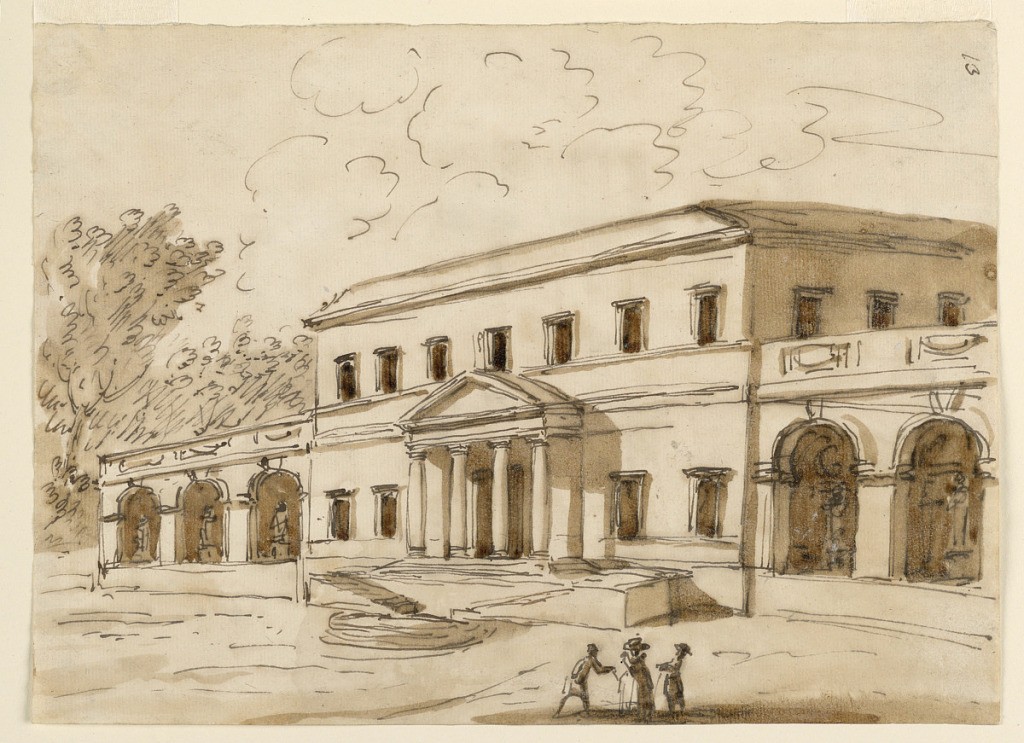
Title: View of a villa
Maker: Giuseppe Barberi, Italian, 1746–1809
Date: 1792–1794
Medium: Pen and brown ink, brush and brown wash on off-white laid paper
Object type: Drawing
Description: Obliquely and incompletely shown. A two-story building is flanked by colonnades of three arches and with statues. Flights of stairs lead to the portico of four Doric columns with triangular pediment. Seven windows in the top floor. A woman and two men in the right foreground. Trees in the left rear. Right top corner: "13", vertically. Possibly for the Villa Poniatowsky.